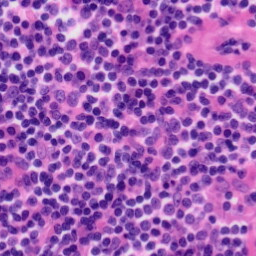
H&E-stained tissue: Tonsil